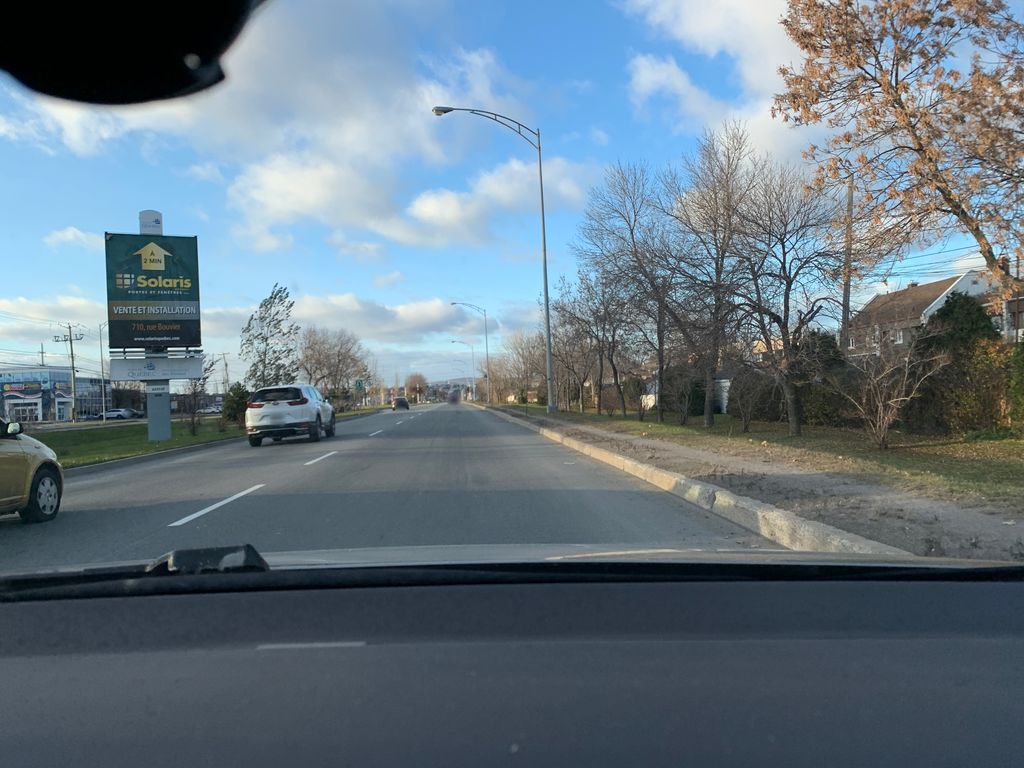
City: quebec_city